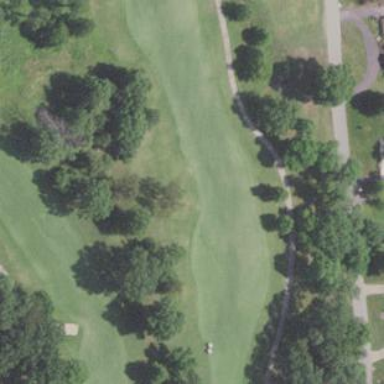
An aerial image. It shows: Grassy area designated as golf fairway.